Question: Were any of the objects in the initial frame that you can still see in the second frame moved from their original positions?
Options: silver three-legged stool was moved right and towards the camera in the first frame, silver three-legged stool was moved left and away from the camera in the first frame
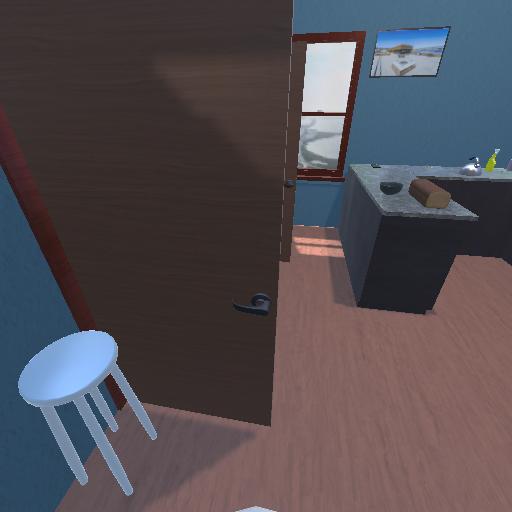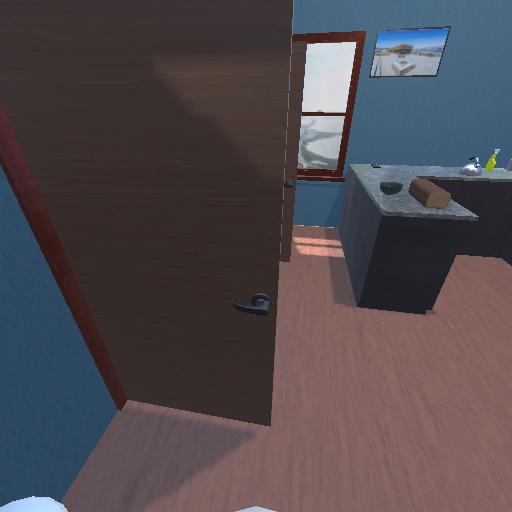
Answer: silver three-legged stool was moved right and towards the camera in the first frame